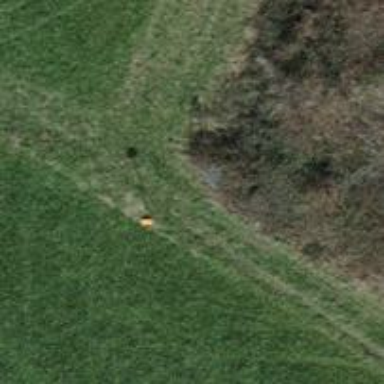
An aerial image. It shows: Aerial marker.